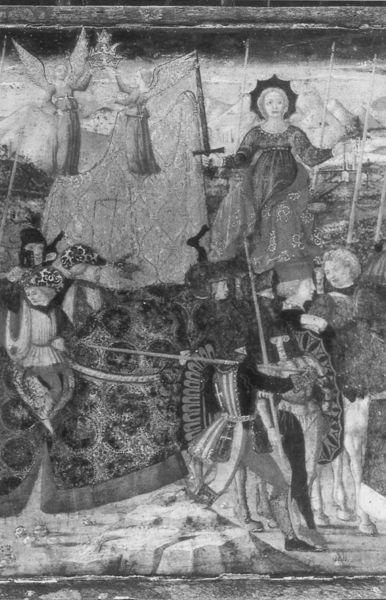
Titel: Der Einzug Alfonso d’Aragonas in Neapel
Standort: Herstellungsort: Florenz (EU - I - Toskana)
Institution: Privatbesitz
Schlagwörter: felsen, flügel, gemälde, himmel, kampf, mann, meer, wasser, fluss, landschaft, menschen, frau, grau, kleid, männer, tuch, wiese, muster, bibel, vorhang, gewand, krone, renaissance, fliegen, pferd, engel, berge, schlacht, lanze, thron, schild, buch, kreuz, schwarzweiß, schwert, ritter, nimbus, mittelalter, krönung, weihrauch, lanzen, königin, heilige, fresko, undeutlich, maria, ucello, katharina, glorie, jeanne d arc, turnier, königun, zu klein